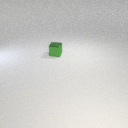
small green metal cube